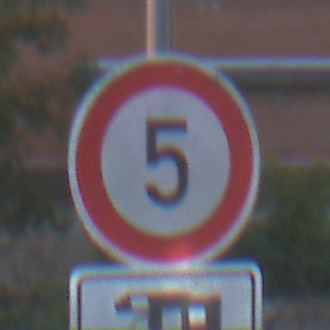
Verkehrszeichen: Geschwindigkeit5
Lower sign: HinweisDurchSinnbild23
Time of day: MorningAfternoon
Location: Outdoor (Suburban)
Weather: PartlyCloudy
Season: NotSpecified
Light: Natural